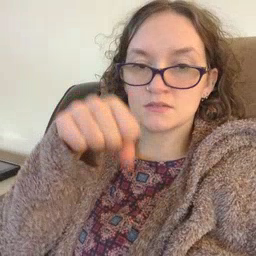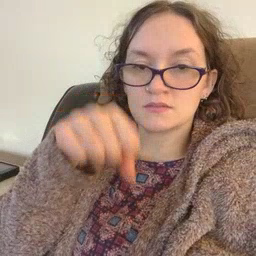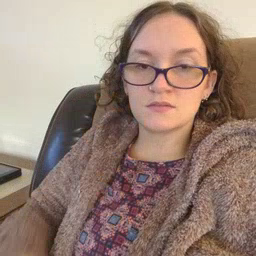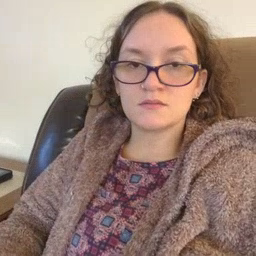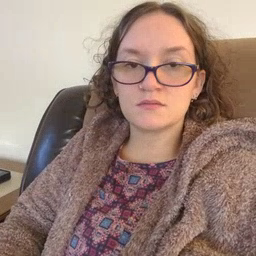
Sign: yes